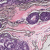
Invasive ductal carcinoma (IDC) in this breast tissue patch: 0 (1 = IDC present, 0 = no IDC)